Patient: sex M, age 36
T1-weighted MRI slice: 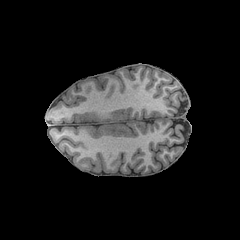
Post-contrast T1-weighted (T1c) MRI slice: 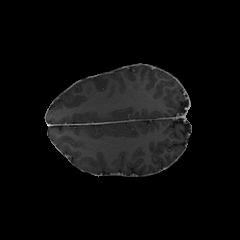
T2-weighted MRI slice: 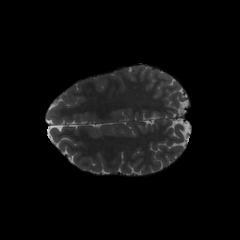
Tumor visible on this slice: no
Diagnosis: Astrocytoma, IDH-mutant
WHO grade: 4